Aerial crown-view tile of a tropical tree (Barro Colorado Island, Panama), acquired 20240611:
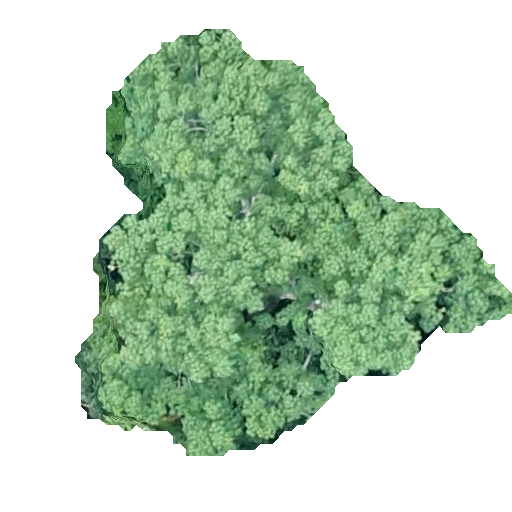
Species: Pseudobombax septenatum
GBIF accepted scientific name: Pseudobombax septenatum
Crown area: 174.063 m²